Field crop: tomato
Growth stage: 1
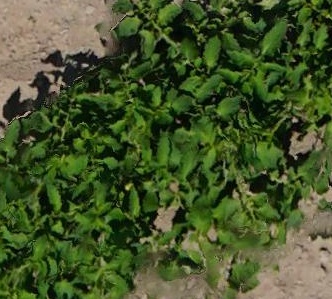
Species: tomato